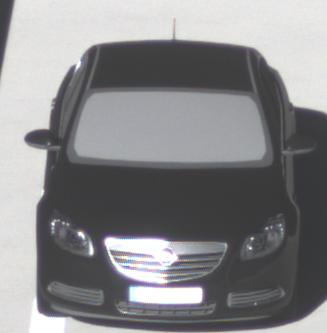
Make: Opel
Model: Insignia 1.6
Detailed model: Insignia (A) Notch Back
Model produced from: 2008/11
Model produced until: 2008/12
Doors: 4
Color: black
Road condition: dry road
Daytime: morning or afternoon
Contrast: high contrast